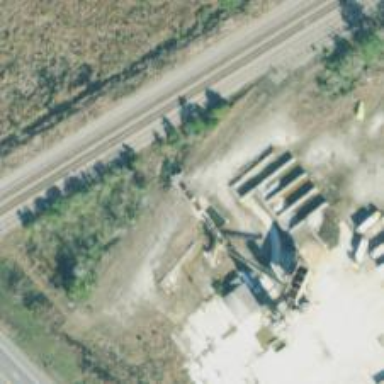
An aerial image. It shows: Loading tower along the railway.